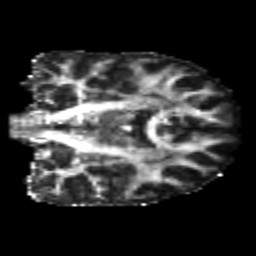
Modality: FA
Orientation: coronal
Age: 20
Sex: male
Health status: healthy
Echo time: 0.074 s